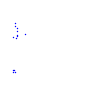
Particle: proton